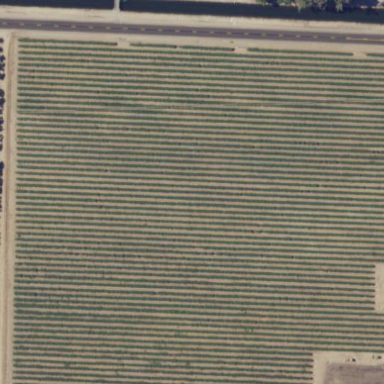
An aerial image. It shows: Vineyard.